Aerial crown-view tile of a tropical tree (Barro Colorado Island, Panama), acquired 20250715:
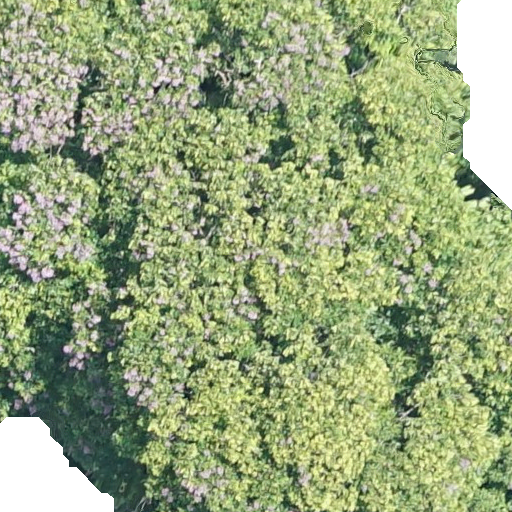
Species: Dipteryx oleifera
GBIF accepted scientific name: Dipteryx oleifera
Crown area: 594.109 m²